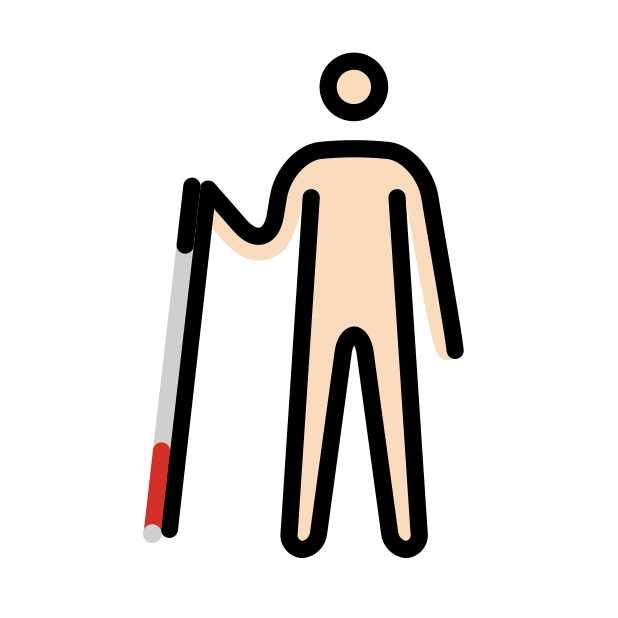
person with white cane: light skin tone